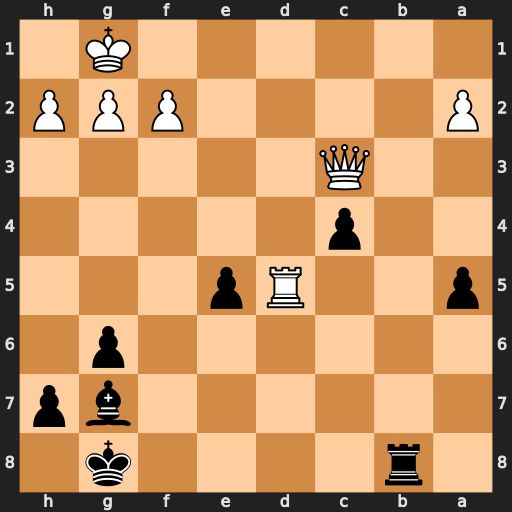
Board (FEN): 1r4k1/6bp/6p1/p2Rp3/2p5/2Q5/P4PPP/6K1
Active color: b
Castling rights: -
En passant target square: -
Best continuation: Rb1+ Rd1 Rxd1+ Qe1 Rxe1#